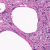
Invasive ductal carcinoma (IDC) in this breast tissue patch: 0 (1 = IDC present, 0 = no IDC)